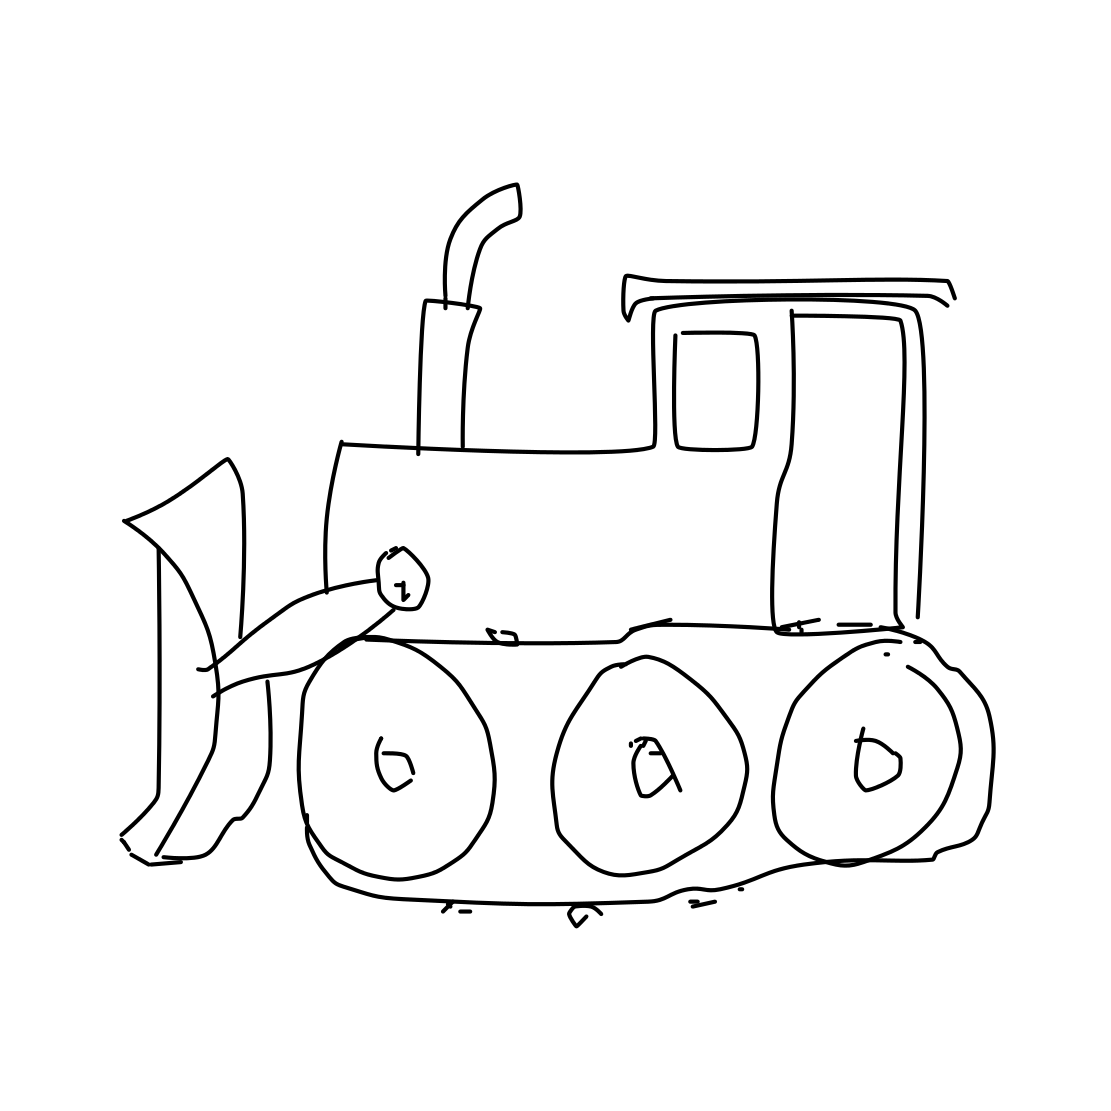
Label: bulldozer